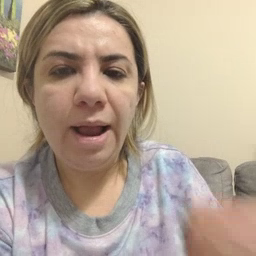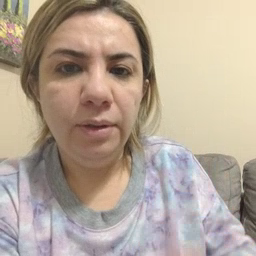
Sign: have